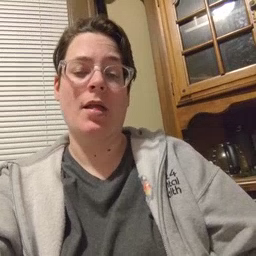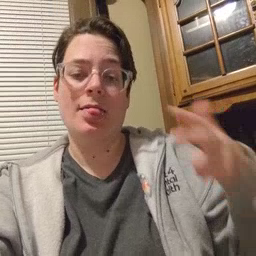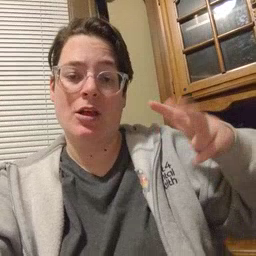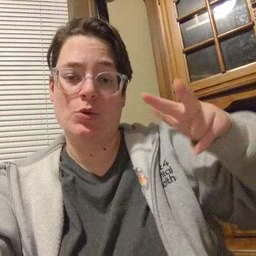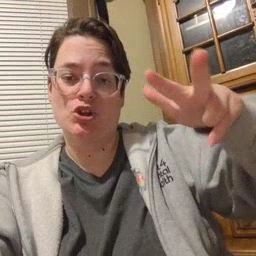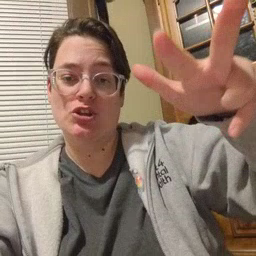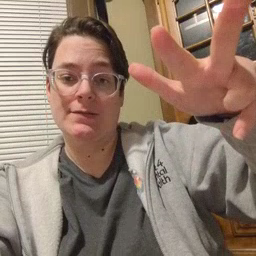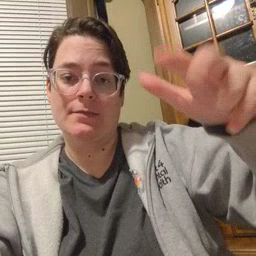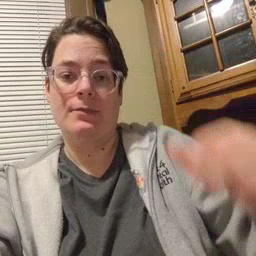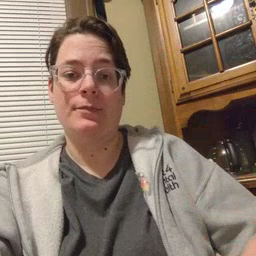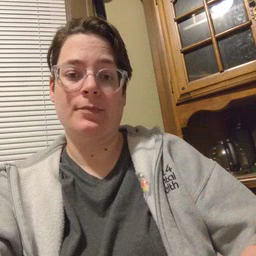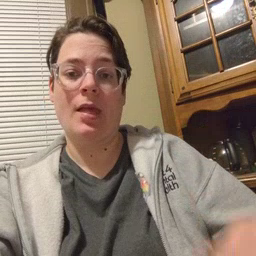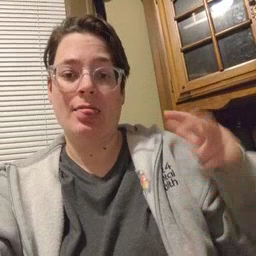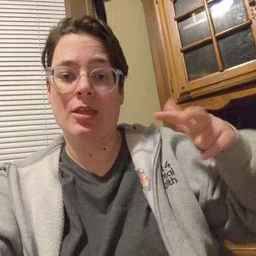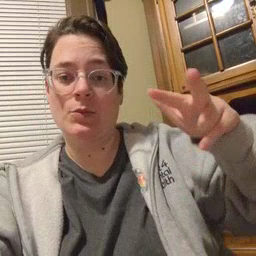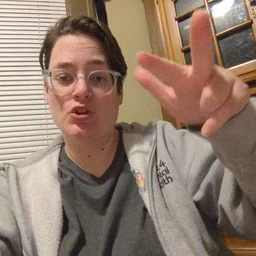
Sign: helicopter